Question: I wanted to find out the names of the cells user selected in excel sheet. Check out the below image for clarity. In the sample, i need to retrieve all the cell names (A1,B1,C1,D1,E1,F1) using VBA macro.

I am able to find out how many cells selected, But dont know how to retrieve their names.
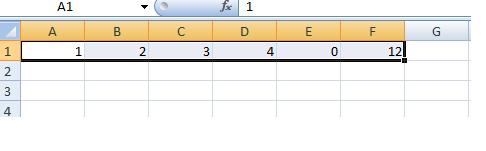
Answer: If your looking to store the names into an array, you'd need to loop through all the cells in the range, and store the address of each of the cells into an array or collection. Here is a sample to get you started:
'''
Public Sub TestIt()
Dim addressArr() As String
Dim i As Long
addressArr = GetSelectedCells(Selection)
For i = LBound(addressArr) To UBound(addressArr)
MsgBox addressArr(i)
Next i
End Sub
Public Function GetSelectedCells(selectedRng As Range) As String()
Dim cellArr() As String
Dim cell As Range
Dim i As Long
ReDim cellArr(0 To (selectedRng.Cells.Count - 1))
i = 0 'setup index for storing to array
For Each cell In selectedRng
cellArr(i) = cell.Address(False, False) 'modify the address here to get reference style
i = i + 1
Next cell
GetSelectedCells = cellArr
End Function
'''